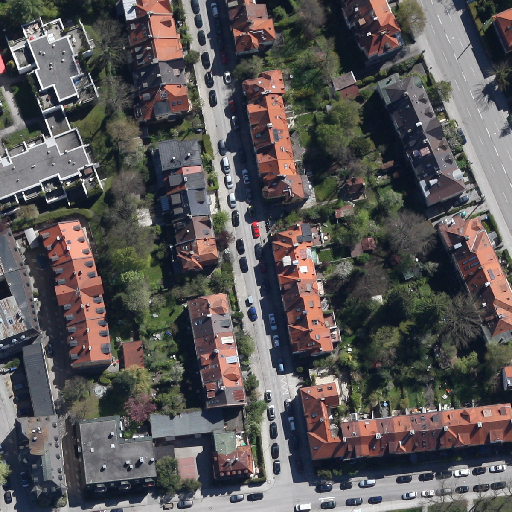
Referring expression: vehicle in the parking area